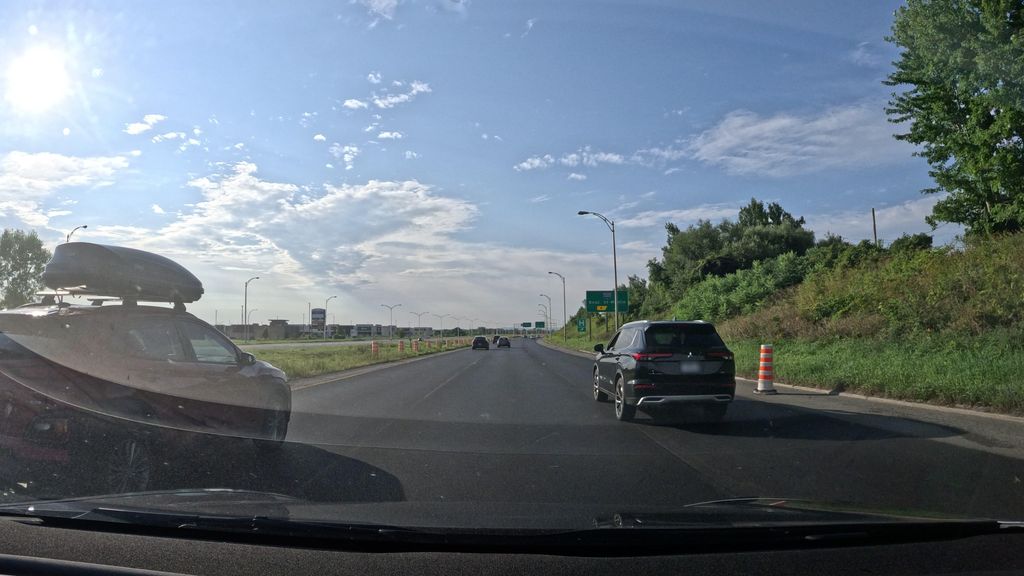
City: montreal